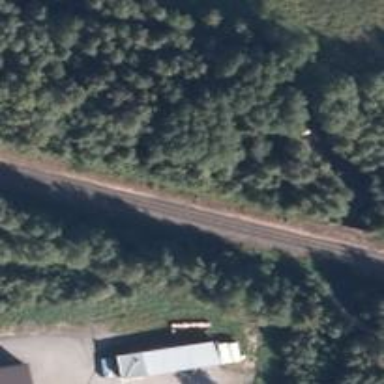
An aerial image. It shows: Railway track of B1 class.